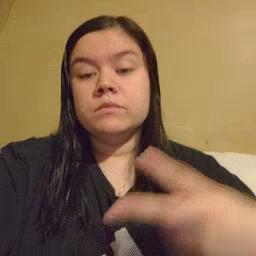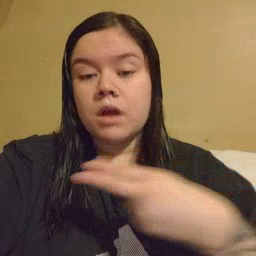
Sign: cut